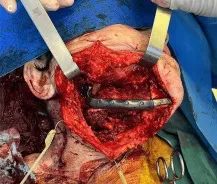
Reconstruction with a fibula-free flap. Fixation of the remaining mandible through osteosynthesis using a pre-molded plate.
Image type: medical_photograph (other_medical_photograph)